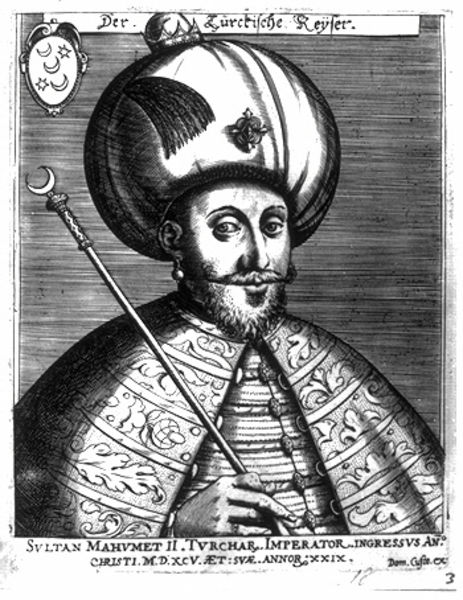
Titel: Bildnis von Sultan Mohammed II, der Eroberer
Künstler: Dominicus Custos
Institution: (Seriendruck)
Schlagwörter: dunkel, feder, hand, kopf, mann, schatten, umhang, weiß, grau, hell, hintergrund, hut, licht, mund, nase, ohr, ohrring, schwarz, zeichnung, blick, muster, ornament, bart, schnurrbart, augen, gesicht, bildnis, portrait, porträt, mantel, krone, lächeln, schrift, wangen, stab, grafik, graphik, kaiser, streifen, knöpfe, striche, name, mond, kreuz, orient, stern, druck, halbmond, schwarzweiss, sterne, schraffur, radierung, stich, text, herrscher, brokat, schnautzer, wappen, türkisch, wams, kupferstich, turban, türkei, zepter, szepter, sultan, legende, nein, mehr, latein, lateinisch, grua, türke, druckschrift, morgenland, moslem, monde, imperator, muslim, ich, sichelmond, nicht, kupferstiche, perträt, imperatur, grafij, halbprfil, u,hang, will, 3, kayser, sichelmone, mahvmet